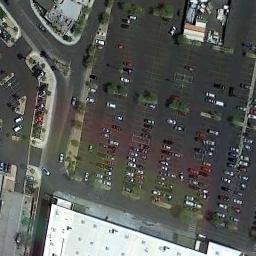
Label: parking_lot